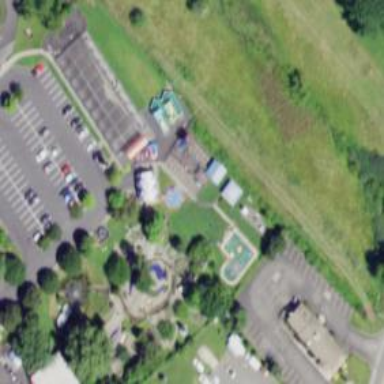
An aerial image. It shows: Miniature golf leisure land.